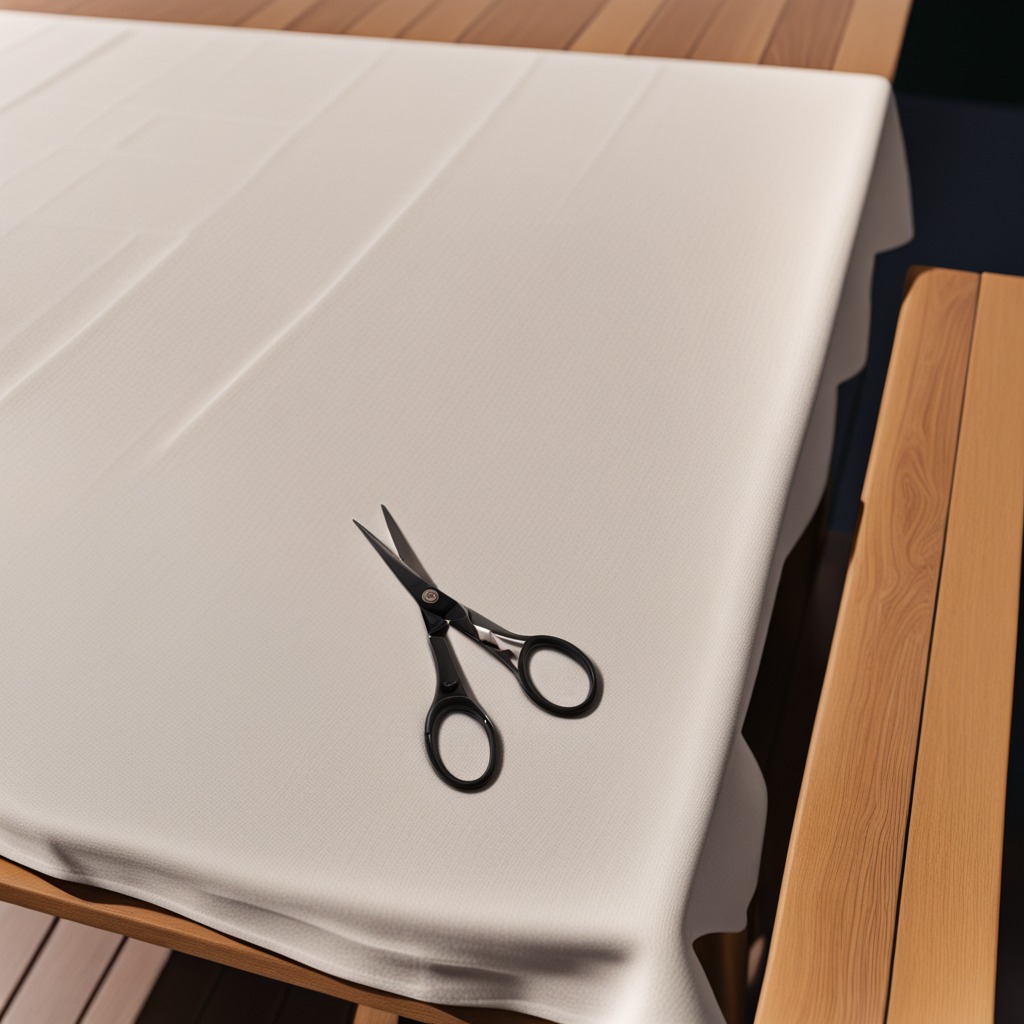
A scissor lying on a clean wooden table in an outdoor workshop during daytime bright natural light soft shadows worn but beneath the cloth